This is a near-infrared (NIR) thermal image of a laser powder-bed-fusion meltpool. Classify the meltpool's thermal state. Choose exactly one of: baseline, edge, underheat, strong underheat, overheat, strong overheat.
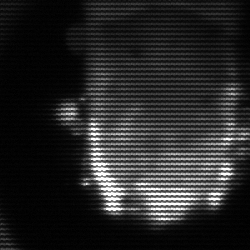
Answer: baseline